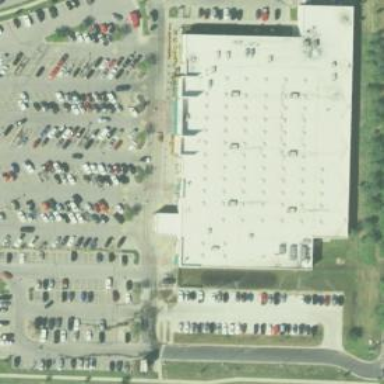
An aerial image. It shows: Pharmacy providing healthcare services.